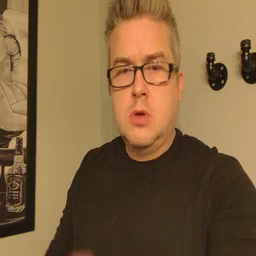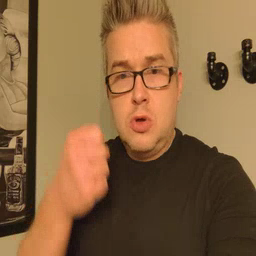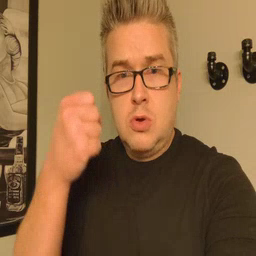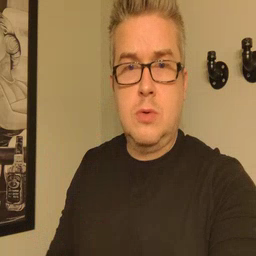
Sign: car